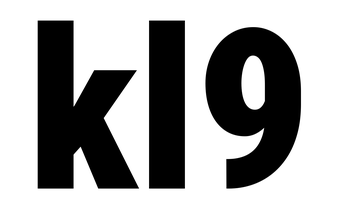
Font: Roboto_Condensed_Black